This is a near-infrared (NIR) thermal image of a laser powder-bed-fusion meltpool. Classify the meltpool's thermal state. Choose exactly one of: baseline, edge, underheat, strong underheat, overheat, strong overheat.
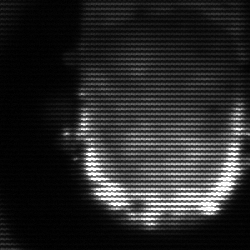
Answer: baseline